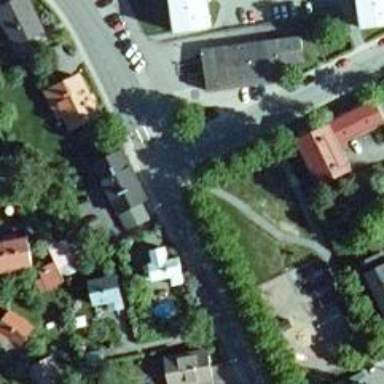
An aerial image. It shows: Asphalt cycleway.